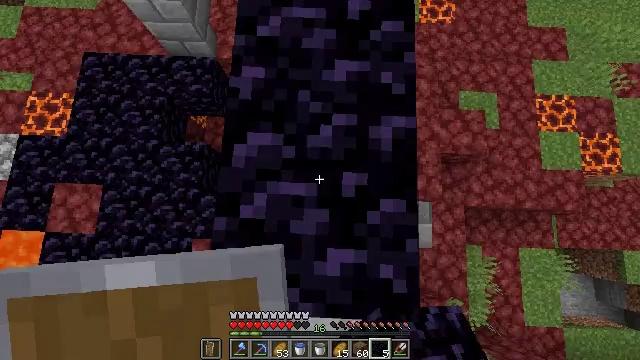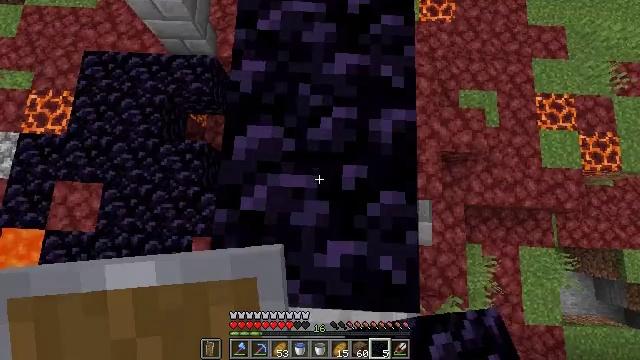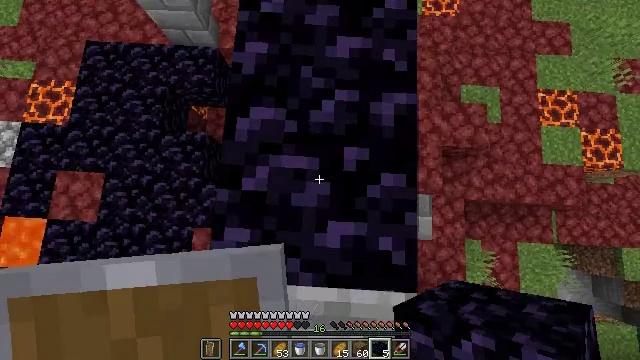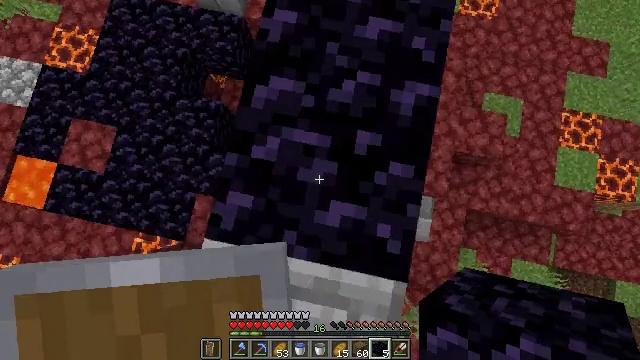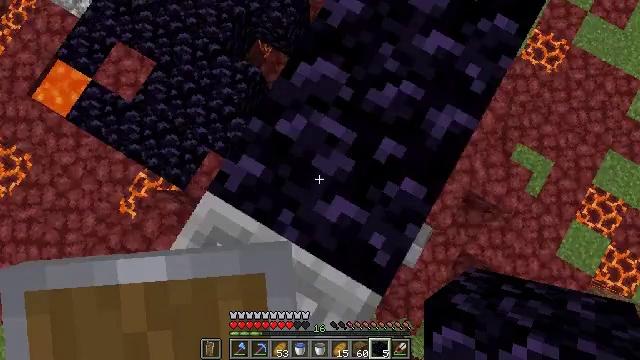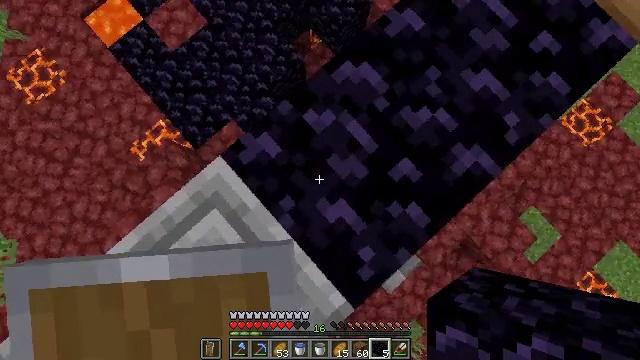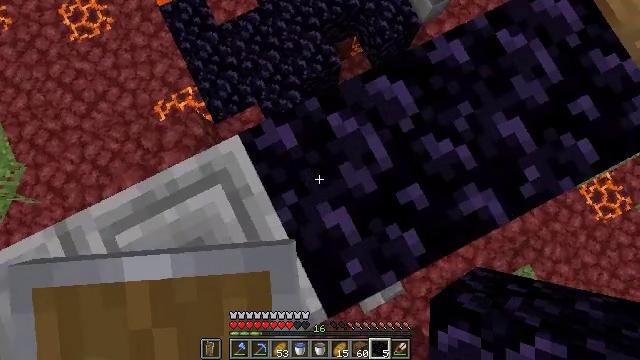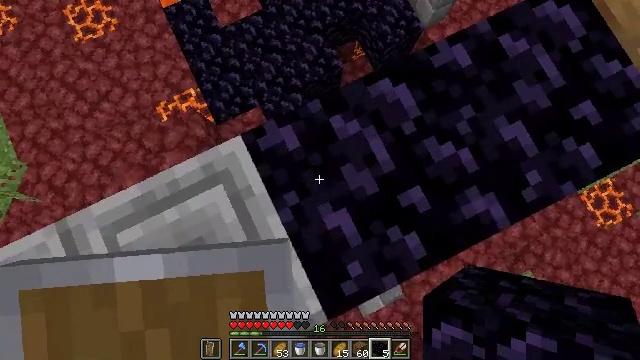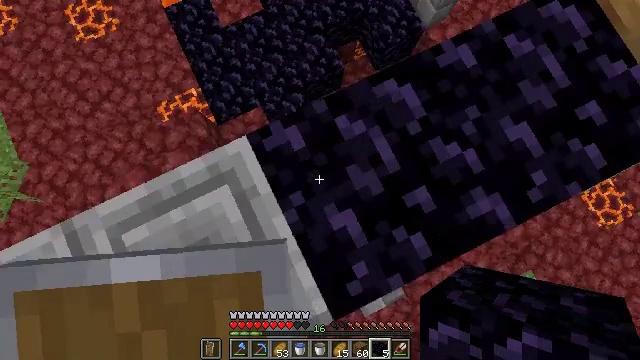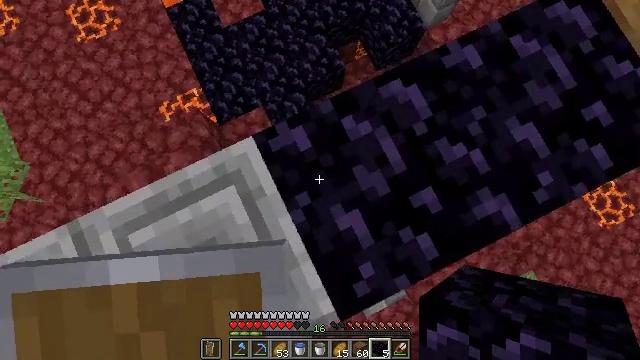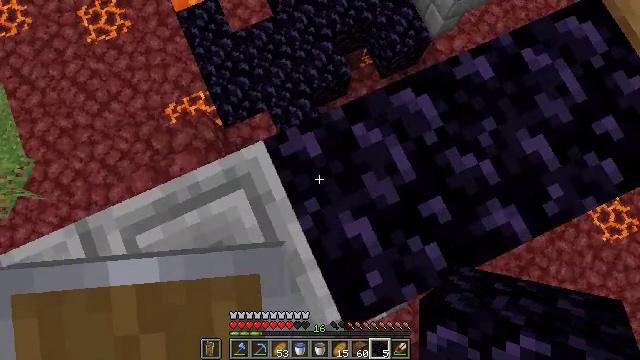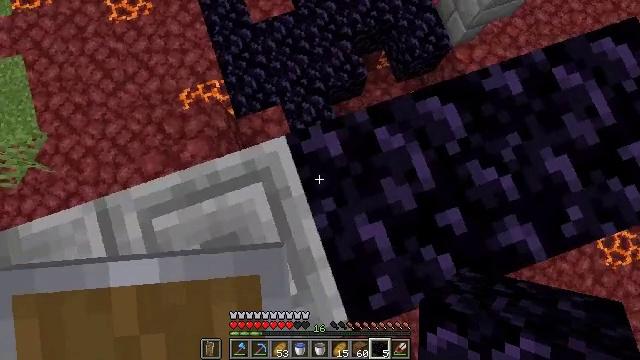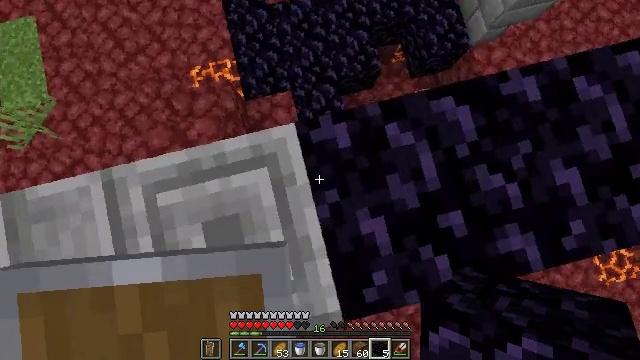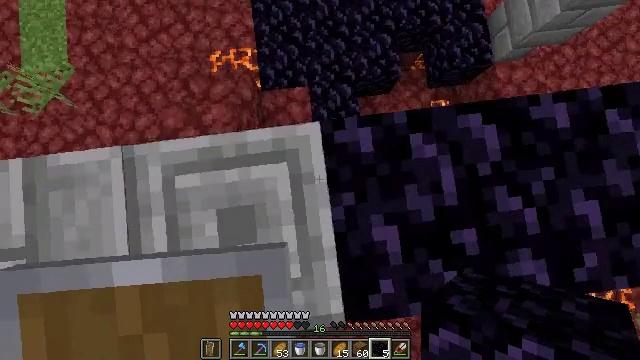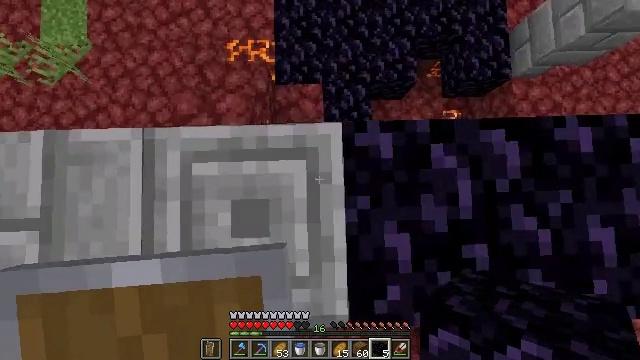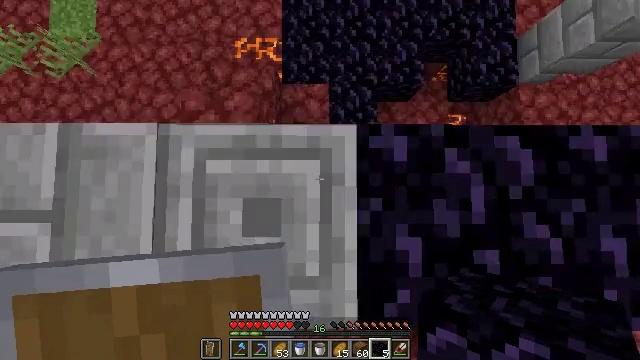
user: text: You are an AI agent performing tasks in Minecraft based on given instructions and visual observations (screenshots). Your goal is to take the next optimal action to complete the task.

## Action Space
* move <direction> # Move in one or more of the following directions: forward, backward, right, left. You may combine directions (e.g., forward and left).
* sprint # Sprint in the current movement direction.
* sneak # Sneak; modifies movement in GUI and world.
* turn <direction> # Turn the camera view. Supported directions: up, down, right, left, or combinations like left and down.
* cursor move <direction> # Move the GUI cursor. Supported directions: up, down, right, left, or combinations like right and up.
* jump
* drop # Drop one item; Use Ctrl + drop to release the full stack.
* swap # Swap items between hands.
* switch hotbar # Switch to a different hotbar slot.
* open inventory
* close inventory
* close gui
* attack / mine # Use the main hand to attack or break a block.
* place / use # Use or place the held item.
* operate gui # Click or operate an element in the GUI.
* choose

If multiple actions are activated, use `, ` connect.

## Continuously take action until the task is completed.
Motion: motion action
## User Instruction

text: Collect chiseled stone bricks for building.
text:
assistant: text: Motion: move back, sneak
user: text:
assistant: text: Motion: move back, sneak
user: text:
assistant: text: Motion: sneak, turn left and down
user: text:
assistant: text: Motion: sneak, turn left and down
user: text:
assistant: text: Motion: sneak, turn left
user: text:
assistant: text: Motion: sneak, turn left
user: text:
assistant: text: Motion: sneak
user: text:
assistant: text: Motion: move left, sneak
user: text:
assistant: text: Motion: move left, sneak
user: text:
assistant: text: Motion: move left, sneak, turn left and up
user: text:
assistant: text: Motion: move left, sneak, turn left
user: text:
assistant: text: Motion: move left, sneak, turn left and down
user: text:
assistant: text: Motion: move left, sneak, turn left
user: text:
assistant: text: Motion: move left, sneak, turn left
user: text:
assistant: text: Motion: sneak, turn left
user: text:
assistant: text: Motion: sneak, turn left
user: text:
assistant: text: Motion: sneak, turn left
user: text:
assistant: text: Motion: sneak, turn left and up
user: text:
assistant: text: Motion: sneak
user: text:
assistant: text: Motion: sneak
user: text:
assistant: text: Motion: sneak, switch to hotbar 2
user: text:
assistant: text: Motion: sneak, turn left, switch to hotbar 2
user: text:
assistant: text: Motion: sneak, turn left, switch to hotbar 2
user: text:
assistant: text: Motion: sneak, turn left
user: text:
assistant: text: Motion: sneak, turn left and down
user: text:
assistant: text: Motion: sneak, turn left and down, attack / mine
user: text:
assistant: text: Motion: sneak, attack / mine
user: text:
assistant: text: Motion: sneak, turn left and down, attack / mine
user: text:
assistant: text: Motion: sneak, attack / mine
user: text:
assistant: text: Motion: sneak, attack / mine